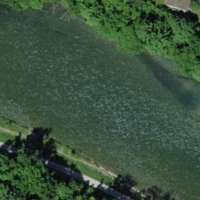
EUNIS habitat code: 53
Species observed at this site:
Corvus corone
Alcedo atthis
Sylvia borin
Aegithalos caudatus
Sylvia atricapilla
Poecile palustris
Larus michahellis
Cygnus olor
Erithacus rubecula
Phoenicurus ochruros
Anas acuta
Cyanistes caeruleus
Sturnus vulgaris
Chloris chloris
Larus canus
Troglodytes troglodytes
Corvus frugilegus
Aix galericulata
Passer domesticus
Passer montanus
Turdus merula
Tachymarptis melba
Spatula clypeata
Mareca strepera
Hirundo rustica
Mergus merganser
Milvus milvus
Milvus migrans
Turdus pilaris
Regulus regulus
Cinclus cinclus
Coccothraustes coccothraustes
Phylloscopus trochilus
Motacilla alba
Delichon urbicum
Certhia brachydactyla
Tachybaptus ruficollis
Podiceps cristatus
Actitis hypoleucos
Turdus philomelos
Fulica atra
Anas crecca
Lapsana communis
Falco subbuteo
Emberiza citrinella
Anthus spinoletta
Dendrocopos major
Buteo buteo
Turdus iliacus
Chroicocephalus ridibundus
Muscicapa striata
Phylloscopus collybita
Gallinula chloropus
Dendrocoptes medius
Pica pica
Sitta europaea
Garrulus glandarius
Columba livia
Falco tinnunculus
Picus viridis
Ficedula hypoleuca
Acrocephalus scirpaceus
Motacilla cinerea
Anas platyrhynchos
Alopochen aegyptiaca
Aythya ferina
Streptopelia decaocto
Aythya fuligula
Fringilla coelebs
Regulus ignicapilla
Coloeus monedula
Carduelis carduelis
Columba palumbus
Phalacrocorax carbo
Dryobates minor
Fringilla montifringilla
Parus major